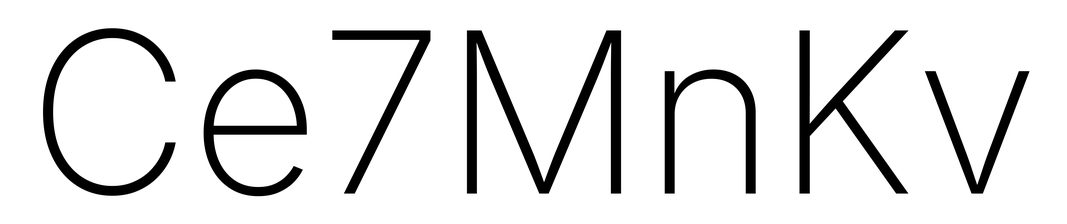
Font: Inter_ExtraLight